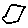
Label: hexagon